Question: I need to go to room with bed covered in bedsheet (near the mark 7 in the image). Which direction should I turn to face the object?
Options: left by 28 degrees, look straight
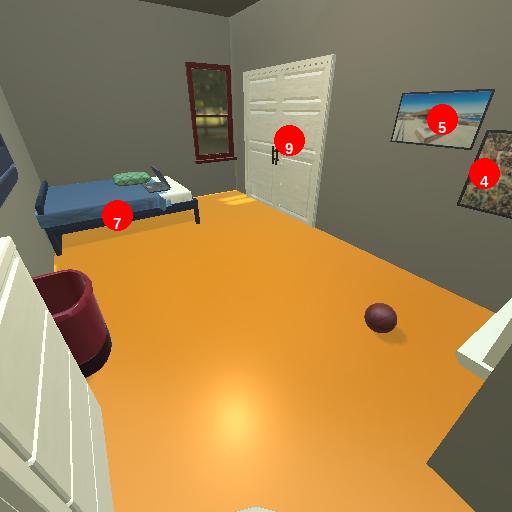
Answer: left by 28 degrees